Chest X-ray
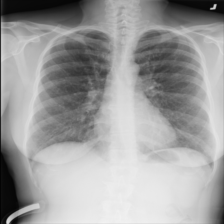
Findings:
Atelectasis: negative
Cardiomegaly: negative
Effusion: negative
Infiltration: negative
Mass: negative
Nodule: negative
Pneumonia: negative
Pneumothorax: negative
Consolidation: negative
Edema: negative
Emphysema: negative
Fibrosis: negative
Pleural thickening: negative
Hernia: negative